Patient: sex F, age 31
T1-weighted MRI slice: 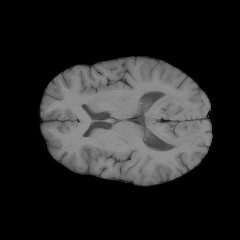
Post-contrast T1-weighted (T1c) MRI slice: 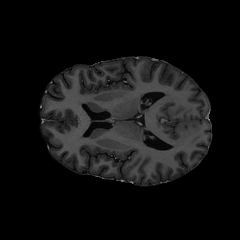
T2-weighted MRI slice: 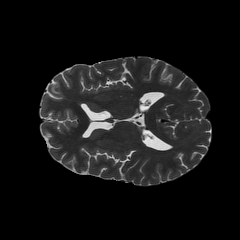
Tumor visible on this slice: no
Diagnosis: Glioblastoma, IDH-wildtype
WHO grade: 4